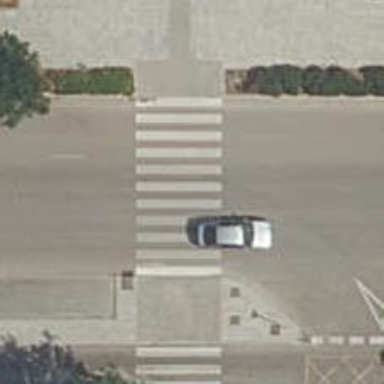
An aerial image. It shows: Uncontrolled road crossing.